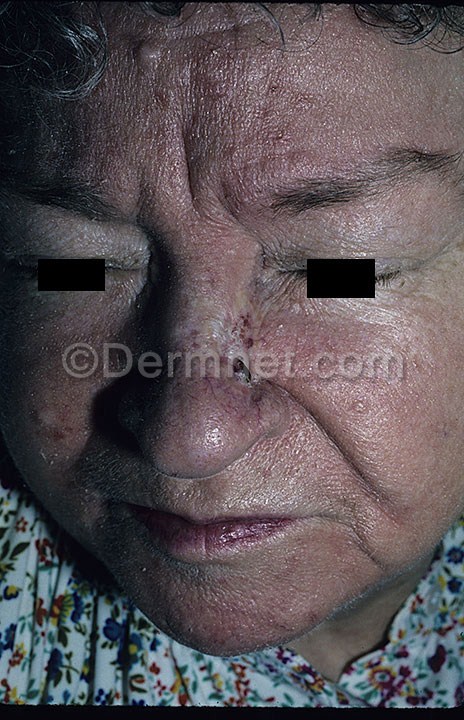
Disease: Actinic Keratosis Basal Cell Carcinoma and other Malignant Lesions